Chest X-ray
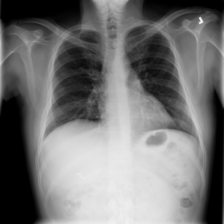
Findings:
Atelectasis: negative
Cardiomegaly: negative
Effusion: negative
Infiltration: negative
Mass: negative
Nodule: negative
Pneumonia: negative
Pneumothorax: negative
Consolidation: negative
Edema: negative
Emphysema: negative
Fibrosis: negative
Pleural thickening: negative
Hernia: negative